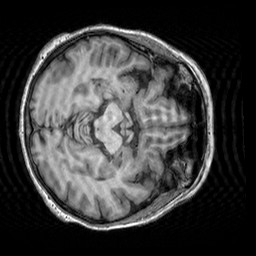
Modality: T1w
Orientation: axial
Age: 67
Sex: female
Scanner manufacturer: siemens
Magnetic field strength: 3 T
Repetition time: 2.3 s
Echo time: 0.00303 s